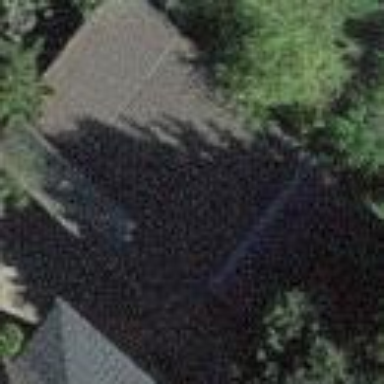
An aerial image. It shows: Garage.